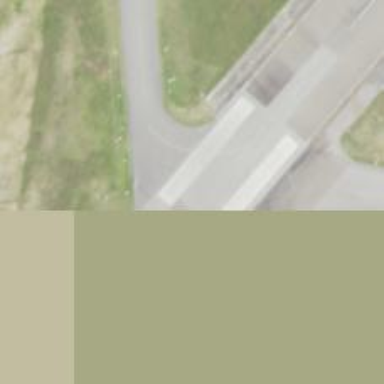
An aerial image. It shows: Image of taxiway at airport.